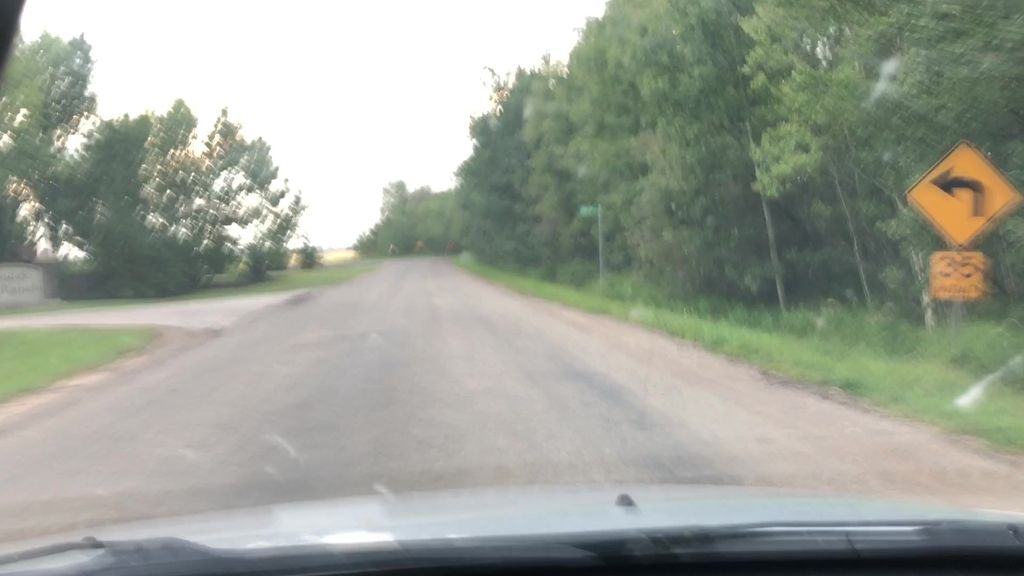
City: edmonton